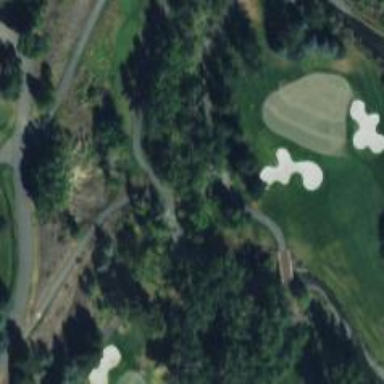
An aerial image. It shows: Rough grassy area used for golf.